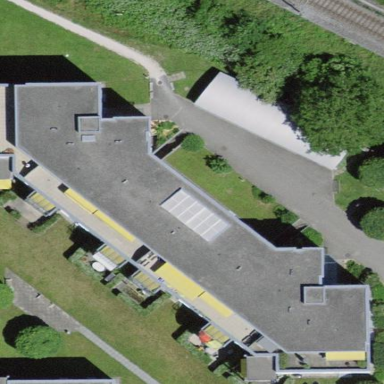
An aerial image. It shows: Flat-roofed apartment building.